Interaction volume radius: 10 \u00c5
Interaction volume height: 10 \u00c5
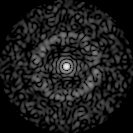
Disorder parameter: 0.8605